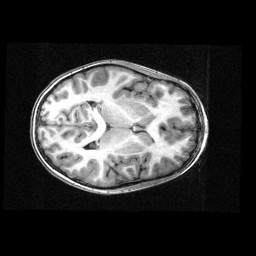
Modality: T1w
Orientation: axial
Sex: female